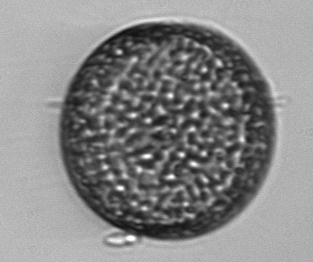
Label: Coscinodiscus